Interaction volume radius: 5 \u00c5
Interaction volume height: 30 \u00c5
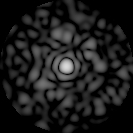
Disorder parameter: 0.8496